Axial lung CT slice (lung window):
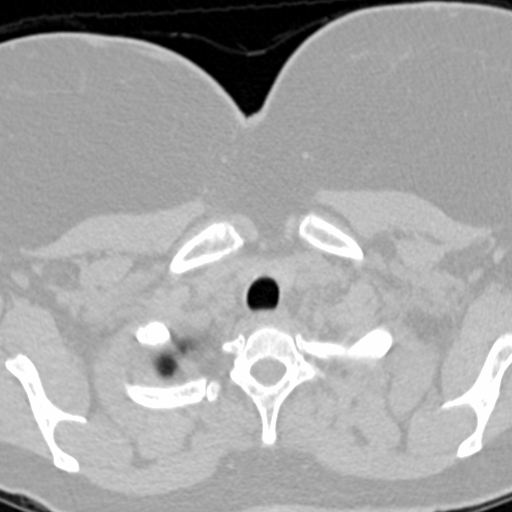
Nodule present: no